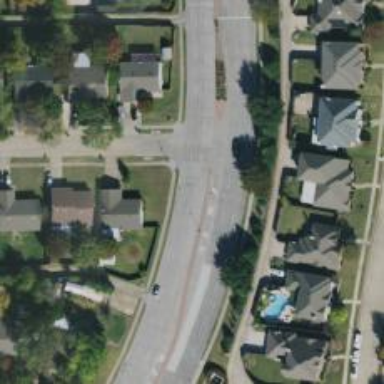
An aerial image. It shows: Secondary road.